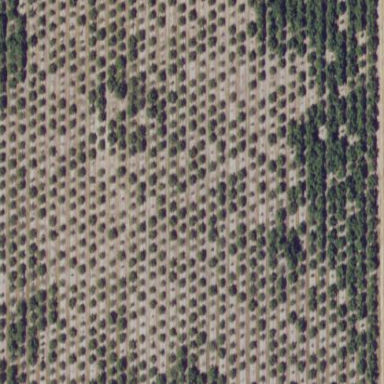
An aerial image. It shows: Orchard.